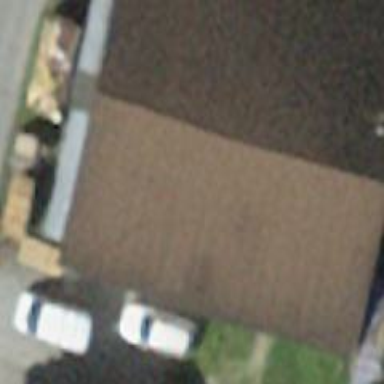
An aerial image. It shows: Commercial building.